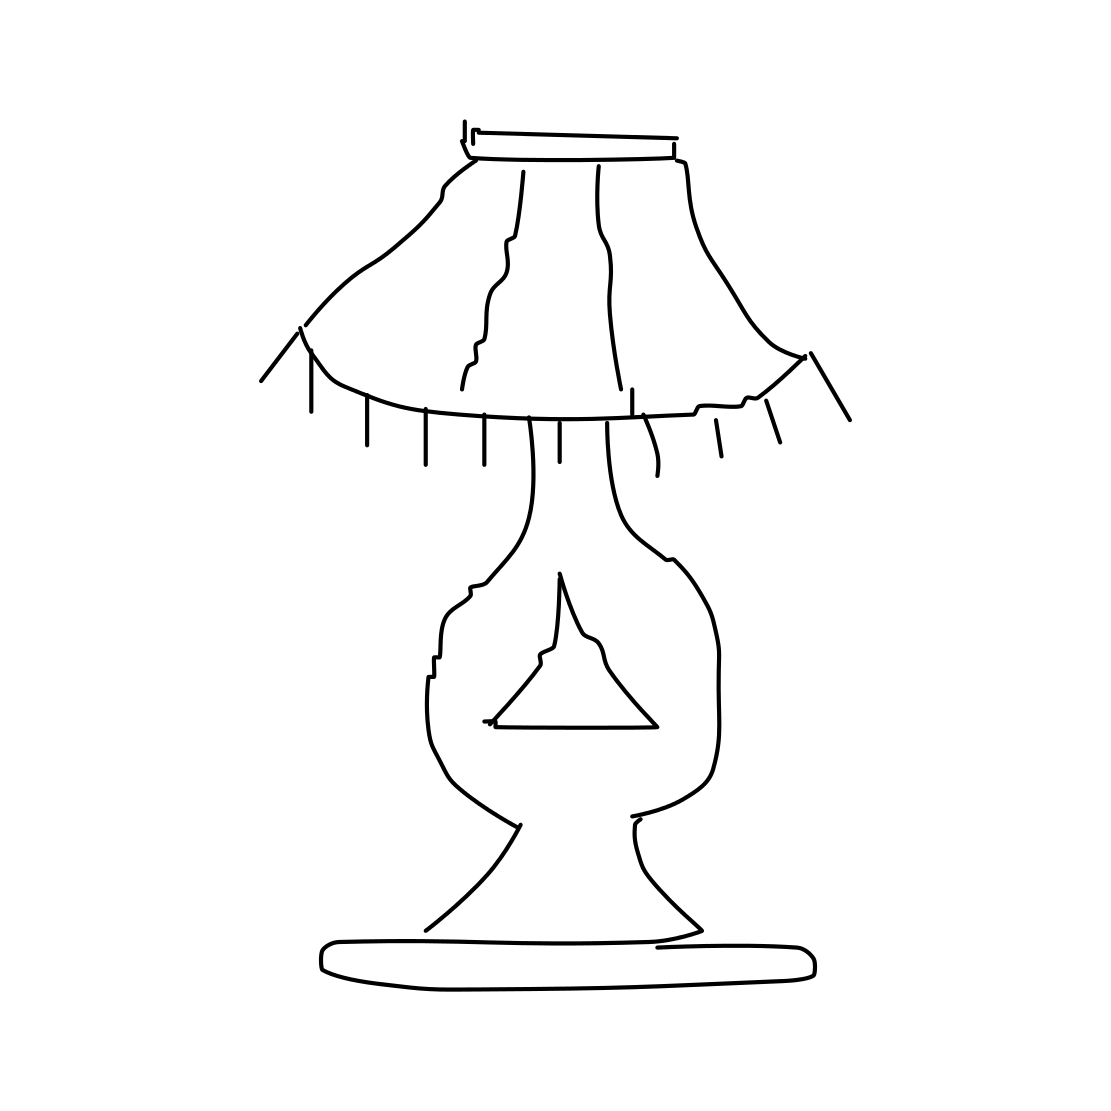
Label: tablelamp